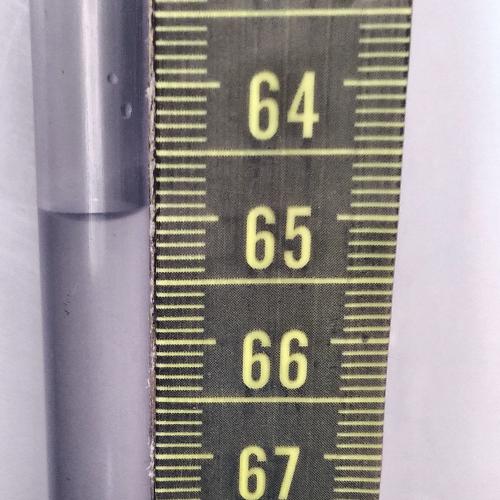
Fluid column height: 64.9 cm